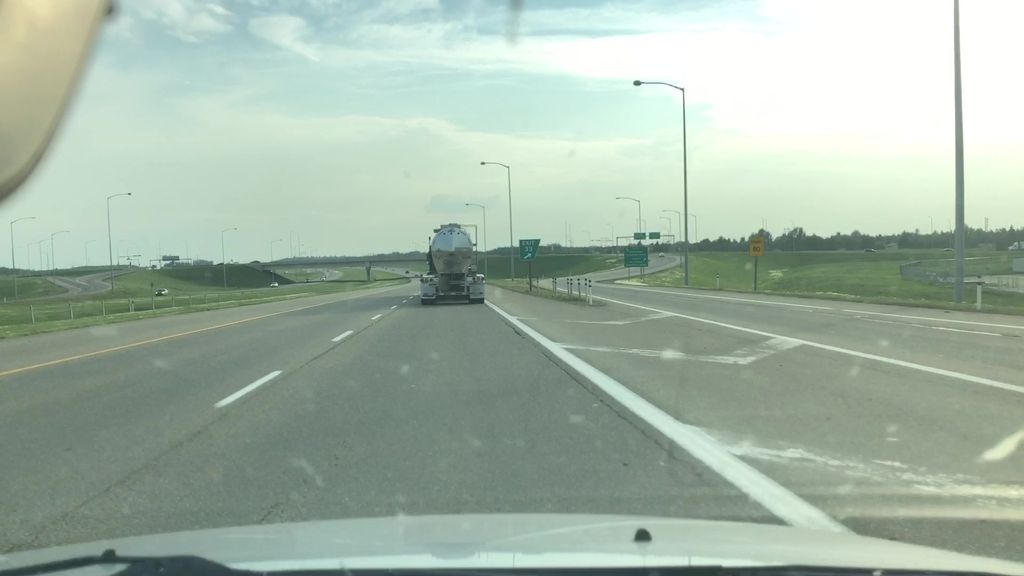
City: edmonton